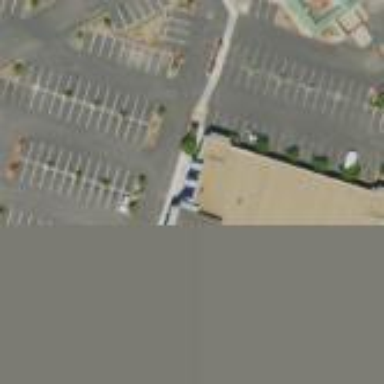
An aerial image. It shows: Retail building.